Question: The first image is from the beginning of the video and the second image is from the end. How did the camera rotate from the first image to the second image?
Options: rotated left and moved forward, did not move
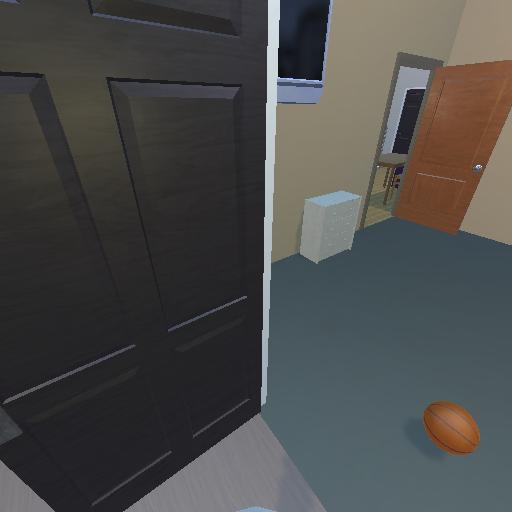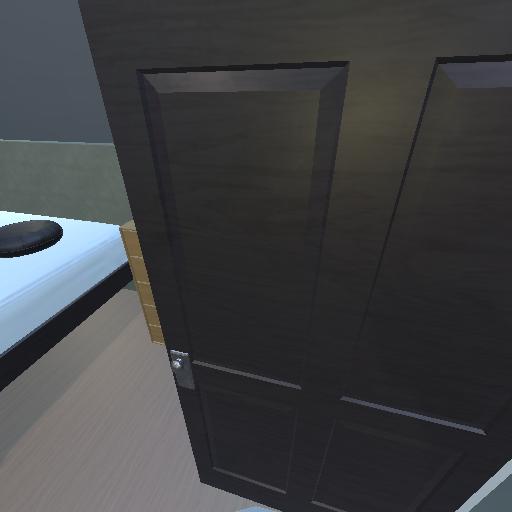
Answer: rotated left and moved forward